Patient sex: M
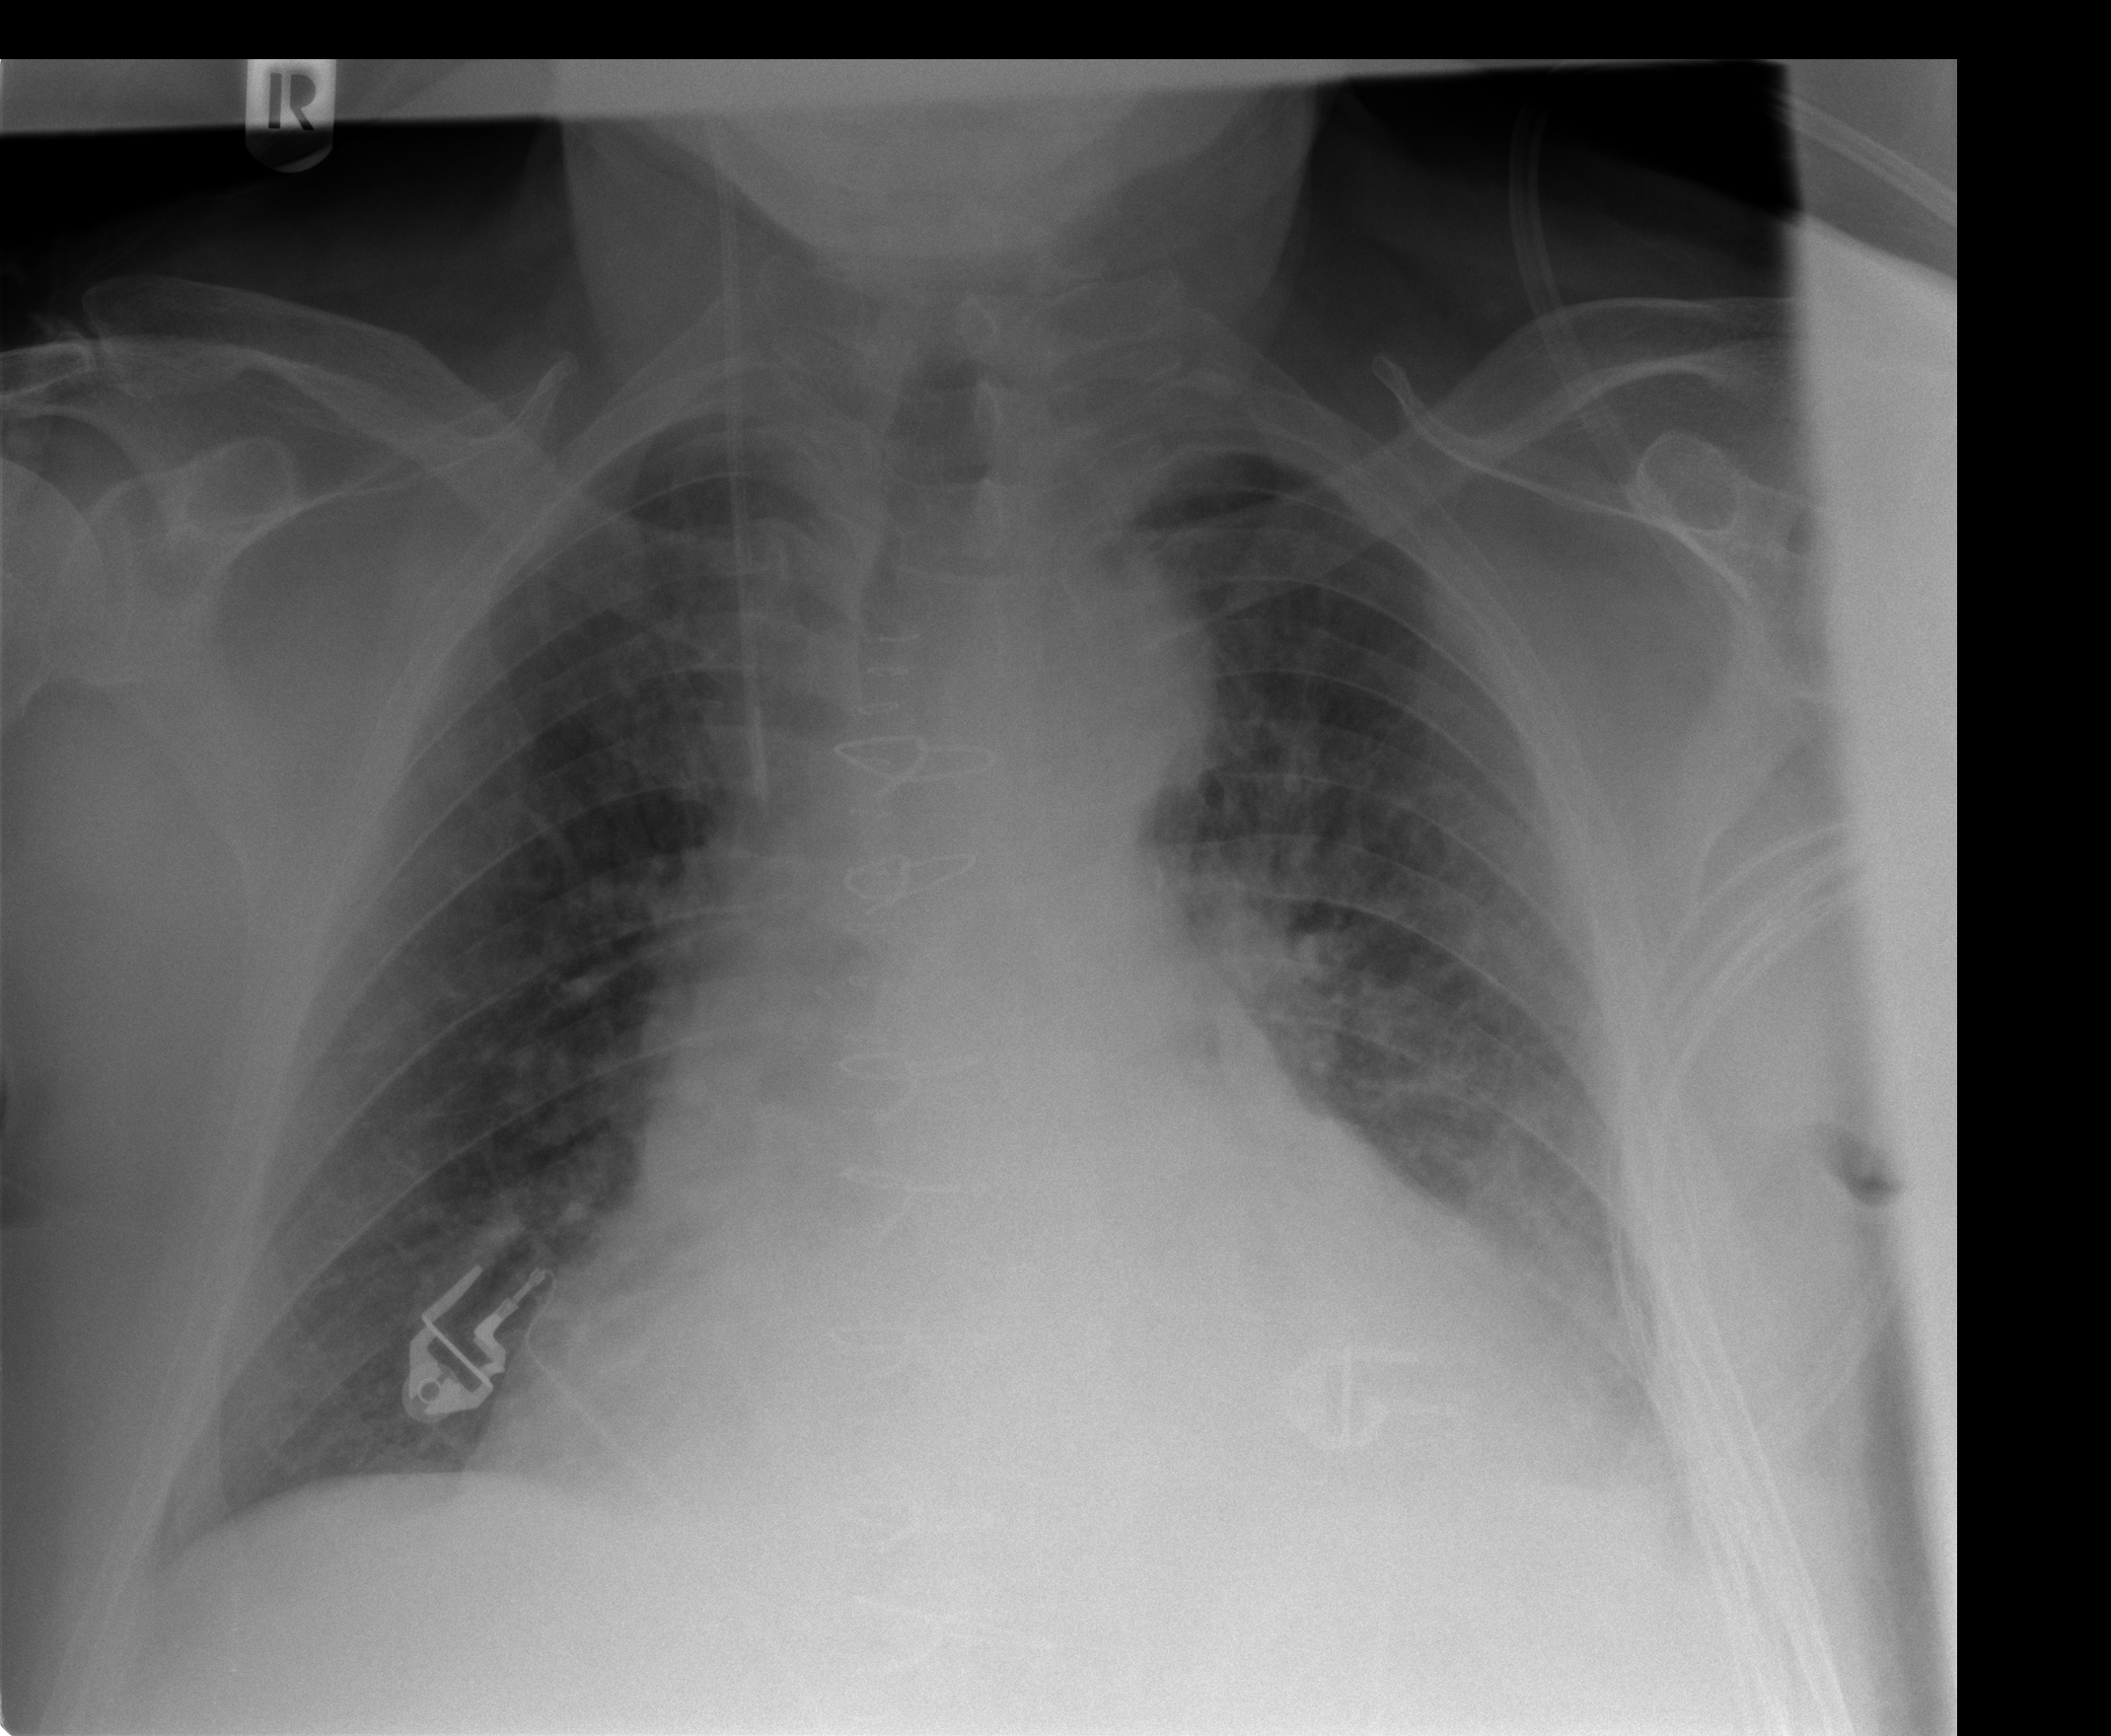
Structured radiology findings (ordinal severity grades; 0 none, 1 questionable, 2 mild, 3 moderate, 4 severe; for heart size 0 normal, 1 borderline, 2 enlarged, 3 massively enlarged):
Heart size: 2
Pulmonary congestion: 3
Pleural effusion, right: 0
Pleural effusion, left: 2
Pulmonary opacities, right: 3
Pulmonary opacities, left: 3
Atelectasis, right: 0
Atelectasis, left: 0